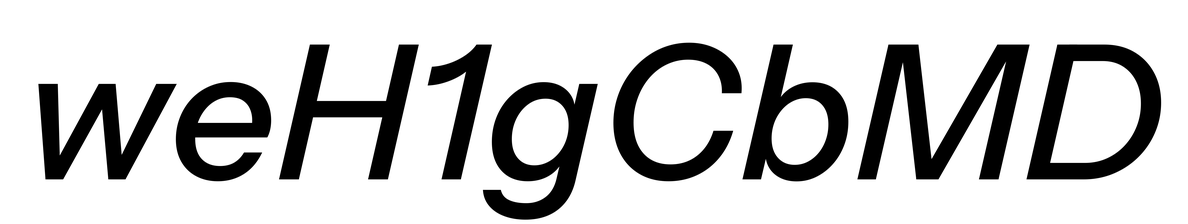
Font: InstrumentSans-Italic_Medium_Italic